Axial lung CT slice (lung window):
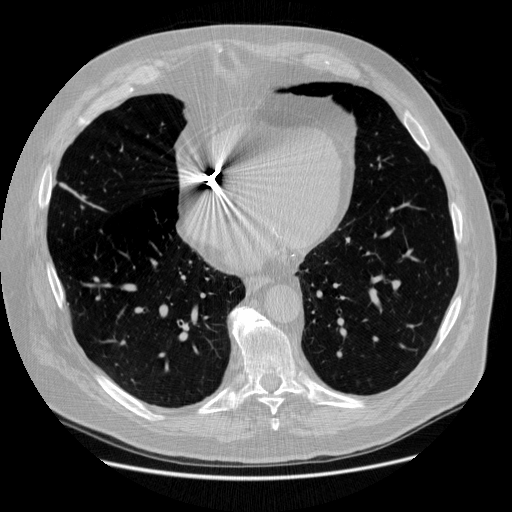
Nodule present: no